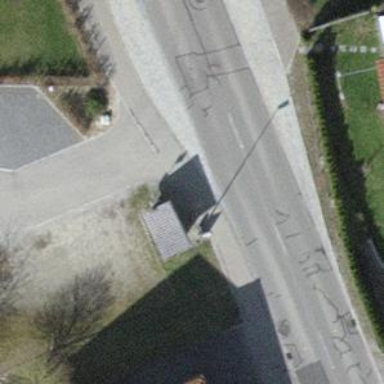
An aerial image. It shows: Sidewalk.